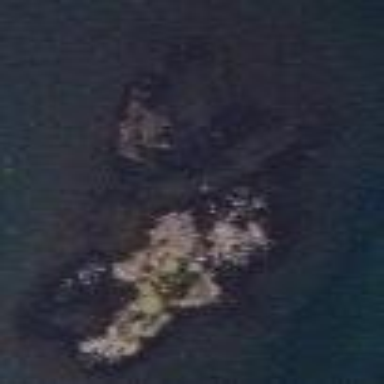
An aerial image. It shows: Islet.